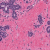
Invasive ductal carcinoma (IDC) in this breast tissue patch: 0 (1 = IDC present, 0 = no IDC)